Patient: sex F, age 38
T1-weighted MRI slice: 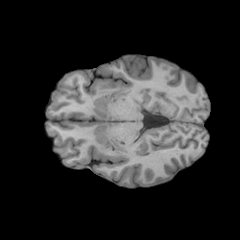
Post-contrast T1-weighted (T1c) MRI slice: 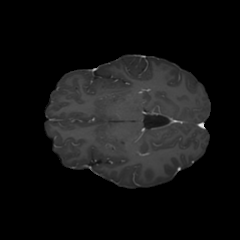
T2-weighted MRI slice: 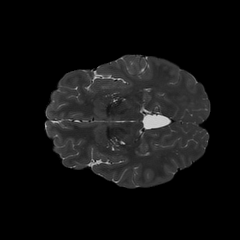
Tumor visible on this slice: no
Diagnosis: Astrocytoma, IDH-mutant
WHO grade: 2